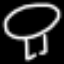
Label: mushroom